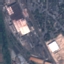
Label: Industrial